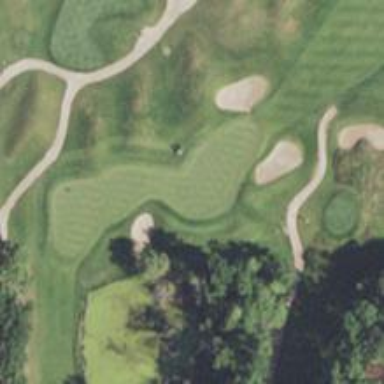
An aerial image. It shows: View of golf hole.